Question: I'm using the <URL> library to handle MDI in my WPF application.
I've got a Canvas which contains a child container, which in turn contains a number of small windows.
I would like to disable the titlebar on my child windows. Is this possible? I haven't found a single property which achieves this, especially since the 'MdiChild' object is of type 'Control' rather than 'Window'.
This is my code for creating an MDIChild, which contains an object of my 'TableWindow' class.
'''
MdiChild child = new MdiChild()
{
MaximizeBox = false,
MinimizeBox = false,
Resizable = true,
ShowIcon = false,
Content = tableWindow.Content as UIElement
};
mainContainer.Children.Add(child);
'''

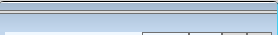
Answer: Since its a 'Control' so you have to 'override' its default template ('ControlTemplate').
In source code you will see two xamls - 'Aero.xaml' and 'Luna.xaml' containing the style for MdiChild control. Source code can be seen <URL>'.
Thats the power WPF gives us, you can customize any control to give it a look whatever you feel like by overriding its 'ControlTemplate'.
To override the template you have to redefine it in your xaml. What you have to do is 'create a style again in your Window resources, set the template for the control' and it will automatically override the default control template. Simply copy paste the entire template from <URL> and remove the StackPanel and Grid which i mentioned above.
'''
<Window.Resources>
<Style TargetType="{x:Type mdi:MdiChild}">
<Setter Property="Template">
<Setter.Value>
<ControlTemplate>
<!-- Copy paste entire template here and
just remove the StackPanel and Grid -->
</ControlTemplate>
</Setter.Value>
</Setter>
</Style>
</Window.Resources>
'''
Replace your 'ControlTemplate' with this to disable the title bar but still enable the drag operation and resizable operation for your control -
'''
<ControlTemplate TargetType="{x:Type mdi:MdiChild}">
<Border Name="BaseBorder" BorderThickness="1" CornerRadius="5,5,0,0"
Background="{StaticResource BackBorderBackgroundBrush}"
BorderBrush="{StaticResource BackBorderBrush}">
<Grid>
<Border Name="ContentBorder"
Background="{TemplateBinding Background}"
BorderBrush="{TemplateBinding BorderBrush}"
BorderThickness="{TemplateBinding BorderThickness}">
<ContentControl Content="{TemplateBinding Content}" />
</Border>
<Thumb Name="DragThumb" Height="20" Margin="0,0,40,0"
VerticalAlignment="Top" Opacity="0"/>
<Rectangle Name="LeftBorder" Width="1" HorizontalAlignment="Left"
RadiusX="9" RadiusY="9"
Fill="{StaticResource NearBorderBrush}" />
<Rectangle Name="TopBorder" Height="1" VerticalAlignment="Top"
RadiusX="9" RadiusY="9"
Fill="{StaticResource NearBorderBrush}" />
<Rectangle Name="RightBorder" Width="1" HorizontalAlignment="Right"
RadiusX="9" RadiusY="9"
Fill="{StaticResource FarBorderBrush}" />
<Rectangle Name="BottomBorder" Height="1" VerticalAlignment="Bottom"
RadiusX="9" RadiusY="9"
Fill="{StaticResource FarBorderBrush}" />
<Thumb Name="ResizeLeft" Width="6" HorizontalAlignment="Left"
Margin="0,6,0,6" Opacity="0" Cursor="SizeWE"
IsHitTestVisible="{TemplateBinding Resizable}" />
<Thumb Name="ResizeTop" Height="4" VerticalAlignment="Top"
Margin="6,0,6,0" Opacity="0" Cursor="SizeNS"
IsHitTestVisible="{TemplateBinding Resizable}" />
<Thumb Name="ResizeRight" Width="6" HorizontalAlignment="Right"
Margin="0,6,0,6" Opacity="0" Cursor="SizeWE"
IsHitTestVisible="{TemplateBinding Resizable}" />
<Thumb Name="ResizeBottom" Height="6" VerticalAlignment="Bottom"
Margin="6,0,6,0" Opacity="0" Cursor="SizeNS"
IsHitTestVisible="{TemplateBinding Resizable}" />
<Thumb Name="ResizeTopLeft" Width="6" Height="6"
HorizontalAlignment="Left" VerticalAlignment="Top" Opacity="0"
Cursor="SizeNWSE"
IsHitTestVisible="{TemplateBinding Resizable}" />
<Thumb Name="ResizeTopRight" Width="6" Height="6"
HorizontalAlignment="Right" VerticalAlignment="Top"
Opacity="0" Cursor="SizeNESW"
IsHitTestVisible="{TemplateBinding Resizable}" />
<Thumb Name="ResizeBottomRight" Width="6" Height="6"
HorizontalAlignment="Right" VerticalAlignment="Bottom"
Opacity="0" Cursor="SizeNWSE"
IsHitTestVisible="{TemplateBinding Resizable}" />
<Thumb Name="ResizeBottomLeft" Width="6" Height="6"
HorizontalAlignment="Left" VerticalAlignment="Bottom"
Opacity="0" Cursor="SizeNESW"
IsHitTestVisible="{TemplateBinding Resizable}" />
</Grid>
</Border>
</ControlTemplate>
'''